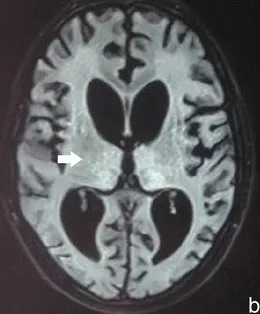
Brain atrophy. Are shown.
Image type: radiology (mri)